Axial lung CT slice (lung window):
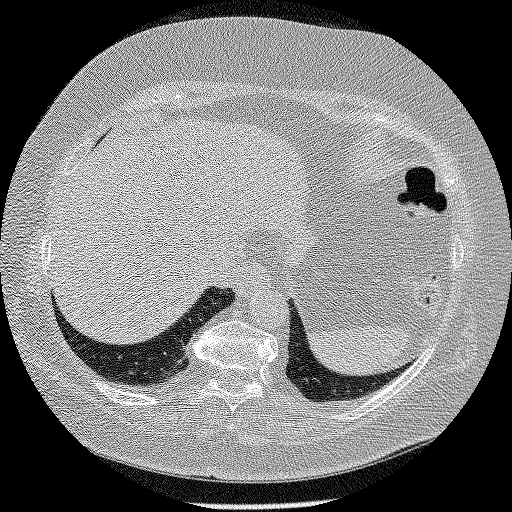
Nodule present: no